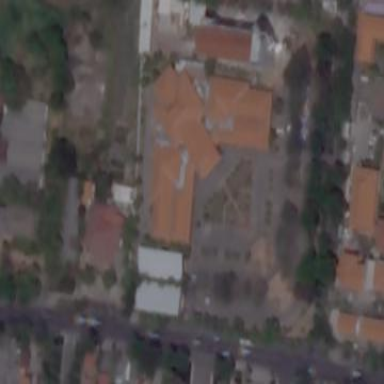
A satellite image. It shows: Government office building with tile roof.